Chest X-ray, PA view. Patient: 64 years old, sex M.
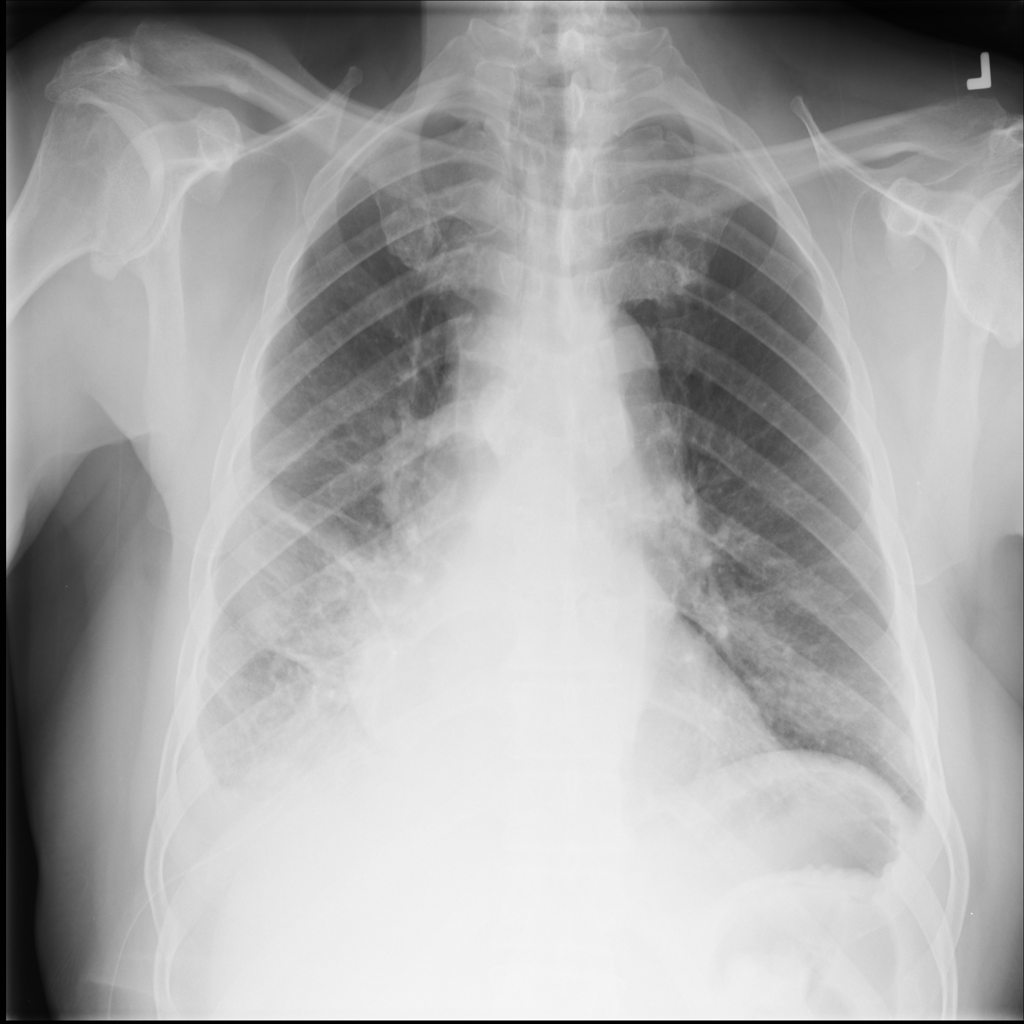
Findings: Effusion, Infiltration